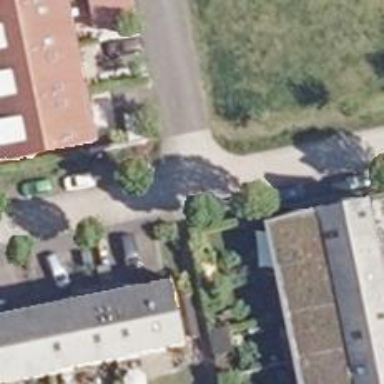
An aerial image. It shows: Living street.